Question: I know there are several posts about this but none of the solutions are working for me. With that said, my containing div will not grow with my content. I know why this is happening, because it is 'float'ing but even when I use 'clear' it will not expand with the parent div. I've tried using using clear in nearly every element below with no success. Any help would be greatly appreciated.
View Image of problem:

For a live example please visit, <URL>
---------------CSS----------------
'''
.product {
width:775px;
margin:0;
padding:0;
margin-top:75px;
margin-left:-8px;
}
.product ol{
margin:0px;
}
.product li{
list-style:none;
margin: 0 0 15px 0;
padding:15px;
border:1px solid #ccc;
height:100px;
color:#000;
}
.product-column-left{
float:left;
width:100px;
height:100px;
}
.product-column-right{
float:left;
width:120px;
border-left:1px solid #ccc;
height:100px;
text-align:center;
}
.product-column-center{
float:left;
width:470px;
min-height:100px;
padding-right:15px;
padding-left:15px;
text-align:left;
padding-bottom:30px;
display:block;
}
.product h2{
font-size:18px;
margin-bottom:5px;
margin-top:0;
}
.product .text-underline{
text-decoration:underline;
}
.description-text{
font-size:12px;
color: #000;
}
.clear{
clear:both;
}
'''
--------------------------HTML--------------------------
'''
<li style="list-style:none;">
<div style="width:750px;" >
<div class="product-column-left">
<img align="left" style="border:0;" src="images/hop-pellets.png" width="100" height="100" />
</div>
<div class="product-column-center" >
<h2><span class="hop-title-text-product">Columbus, Tomahawk and Zeus</span></h2>
<div class="description-text" >Proprietary naming rights sometimes have identical or nearly identical strains being sold under multiple names. Columbus, Tomahawk and Zeus, or the CTZ hops, are the most famous example of this phenomenon. CTZ hops are known as super-alpha hops due to the extremely high percentage of alpha acids they contain, making them ideal bittering additions. Columbus hops can be found alongside Centennial hops in Stone Ruination IPA or in Saranac's Brown Ale.
'''
Proprietary naming rights sometimes have identical or nearly identical strains being sold under multiple names. Columbus, Tomahawk and Zeus, or the CTZ hops, are the most famous example of this phenomenon. CTZ hops are known as super-alpha hops due to the extremely high percentage of alpha acids they contain, making them ideal bittering additions. Columbus hops can be found alongside Centennial hops in Stone Ruination IPA or in Saranac's Brown Ale.
'''
</div>
<div class="product-column-right">
<h2>$0.00</h2>
<a href="index.php?cart=1&pid=49"><img style="margin-top:10px; border:0;" type="image"src="images/add-to-cart-button.png" width="90" height="25" /></a>
</div>
</div>
</li>
</ol>
</div>
'''
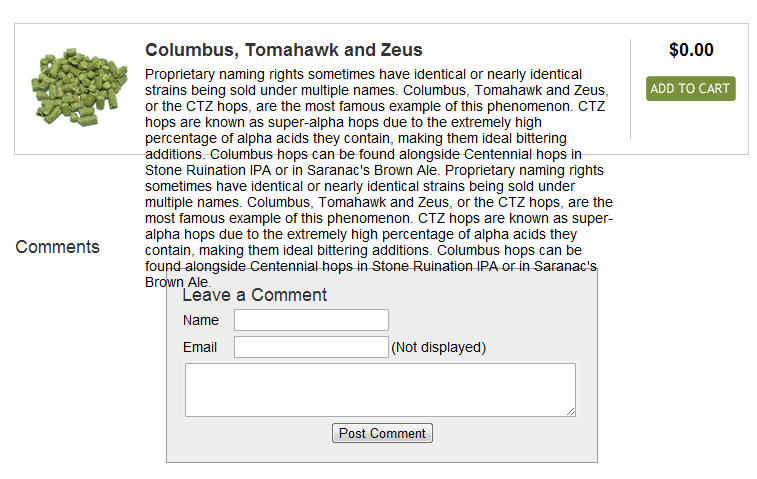
Answer: Adding a <URL> should solve your problem:
'''
.clear{width: 100%; clear: both; height: 0px; line-height:0px;}
<div class='clear'></div>
'''